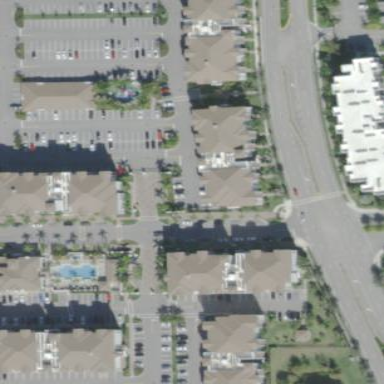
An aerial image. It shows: Residential area with apartments.